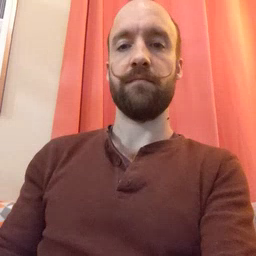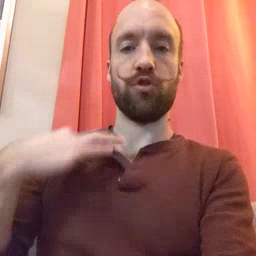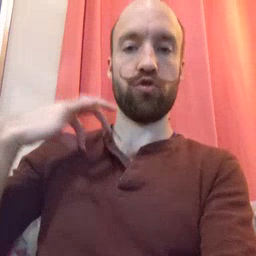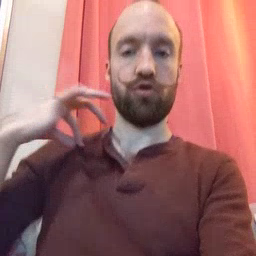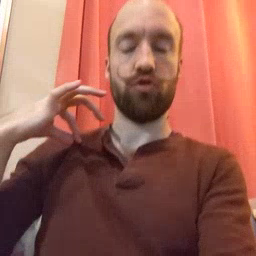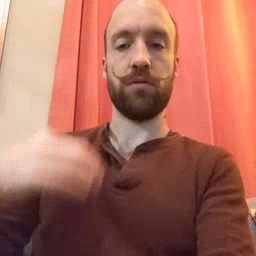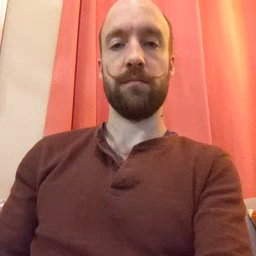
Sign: shirt